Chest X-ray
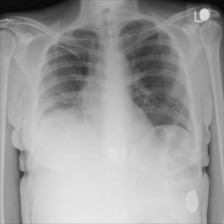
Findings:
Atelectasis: positive
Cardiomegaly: negative
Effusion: negative
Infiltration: negative
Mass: negative
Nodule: negative
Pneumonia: negative
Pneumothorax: negative
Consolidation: negative
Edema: negative
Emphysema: negative
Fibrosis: negative
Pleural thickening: negative
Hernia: negative